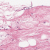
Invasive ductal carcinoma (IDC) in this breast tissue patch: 0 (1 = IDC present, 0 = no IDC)